Field crop: tomato
Growth stage: 1
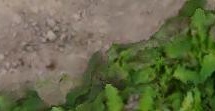
Species: tomato